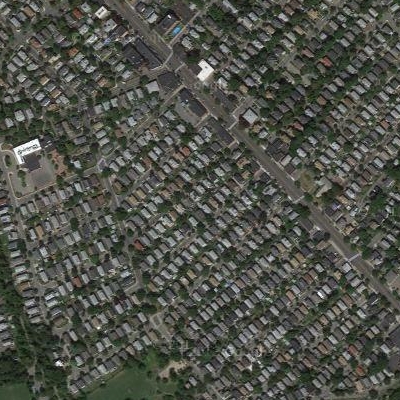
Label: Resident